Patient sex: F
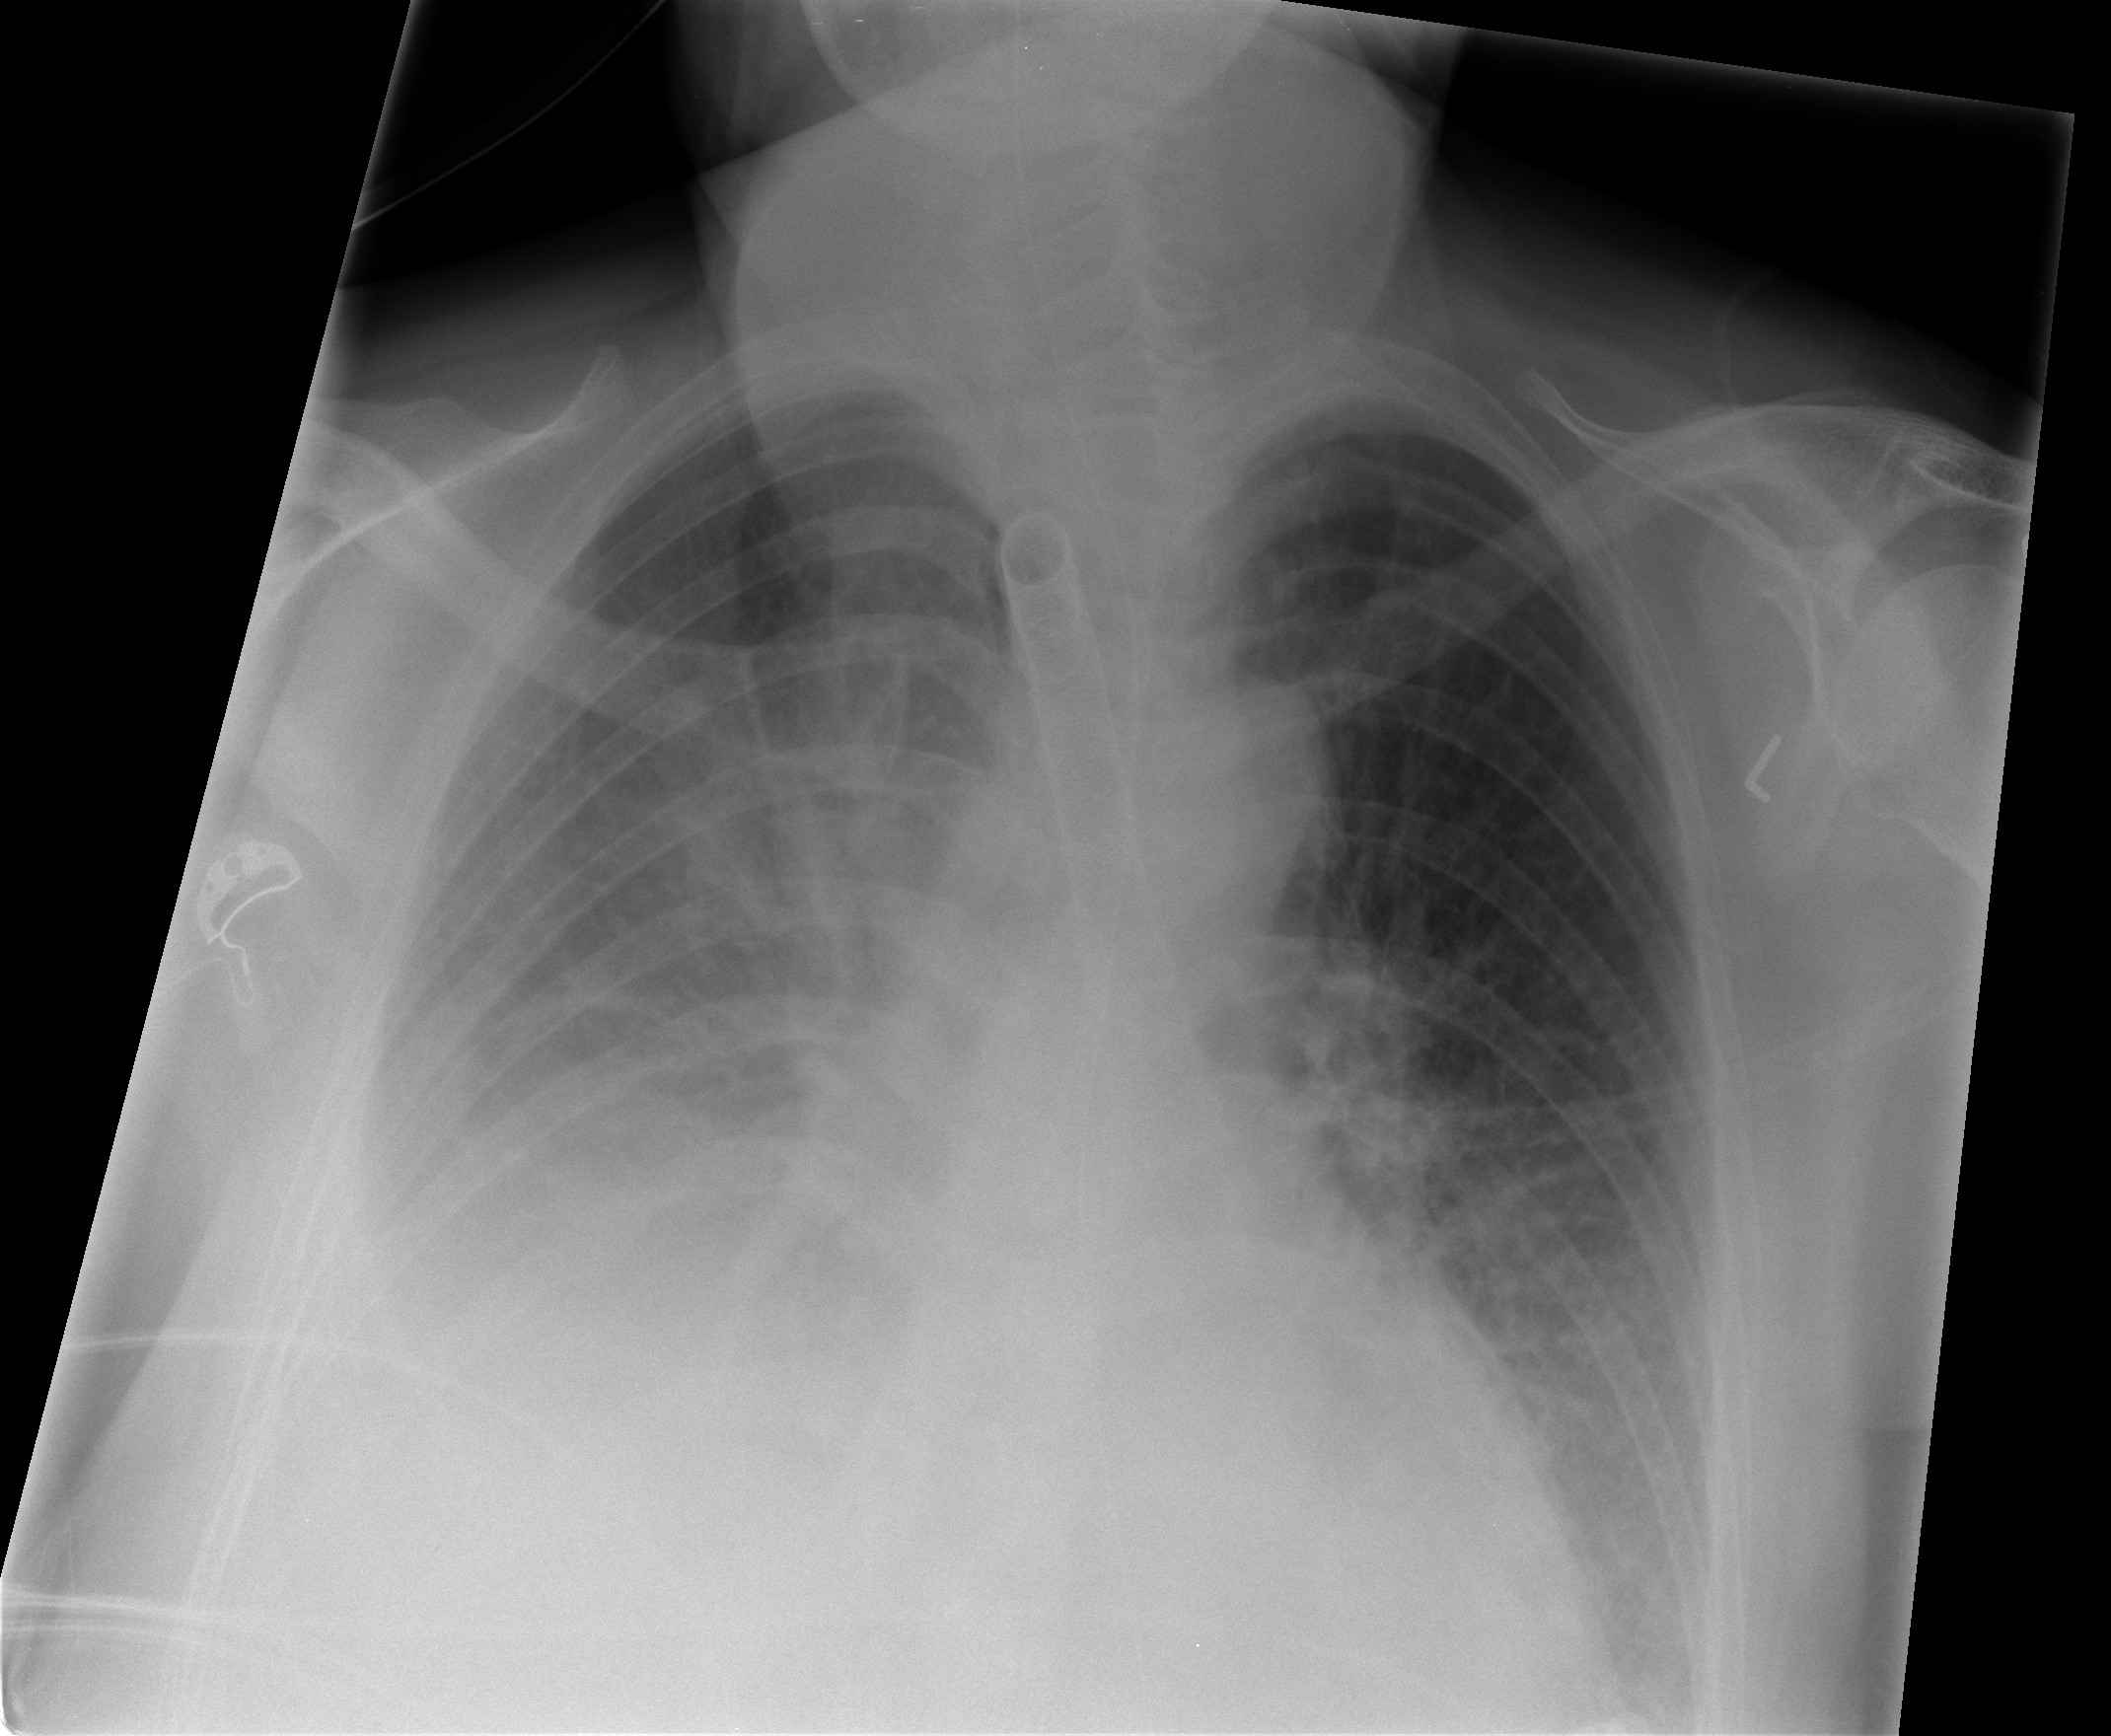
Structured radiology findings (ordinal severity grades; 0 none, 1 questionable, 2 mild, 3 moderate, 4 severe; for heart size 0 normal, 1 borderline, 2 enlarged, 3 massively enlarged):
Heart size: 0
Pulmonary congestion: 3
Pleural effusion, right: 3
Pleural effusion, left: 2
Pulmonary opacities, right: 1
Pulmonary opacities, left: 0
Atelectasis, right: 3
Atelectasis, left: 2